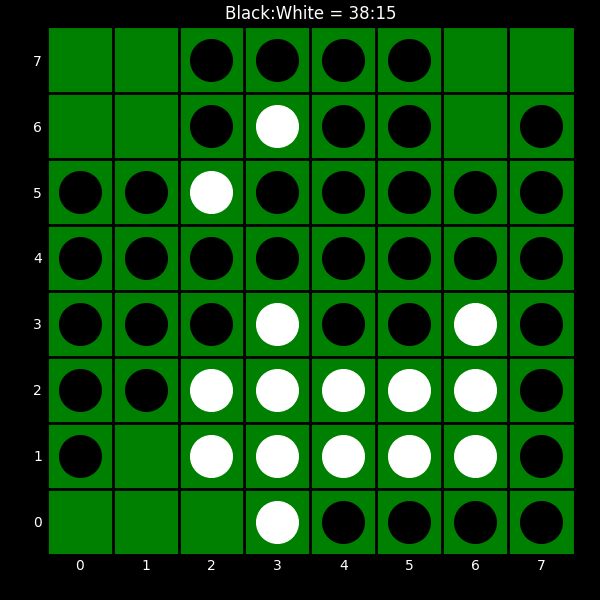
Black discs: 38
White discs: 15